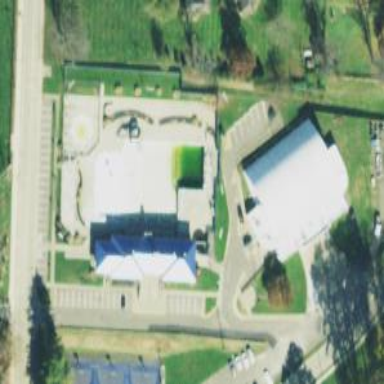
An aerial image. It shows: Water slide attraction.